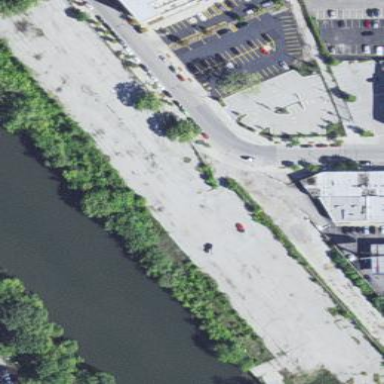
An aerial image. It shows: Road serving as parking aisle.